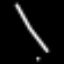
Label: line